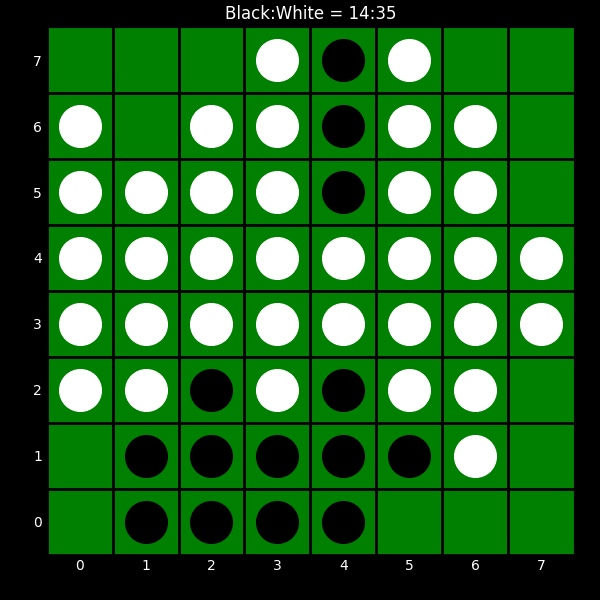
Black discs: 14
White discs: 35